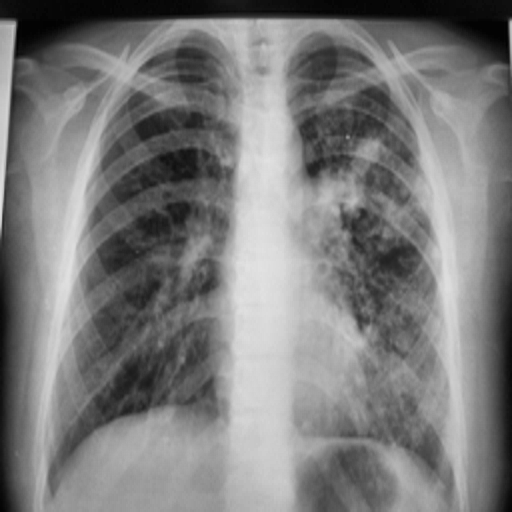
Finding: TUBERCULOSIS